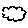
Label: cloud